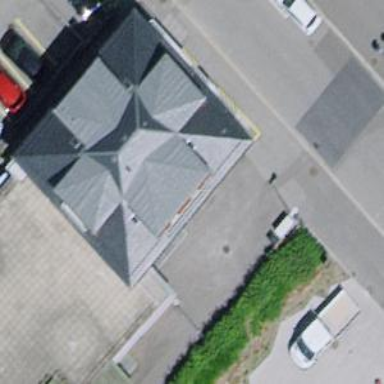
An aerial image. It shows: Building with hipped roof design.